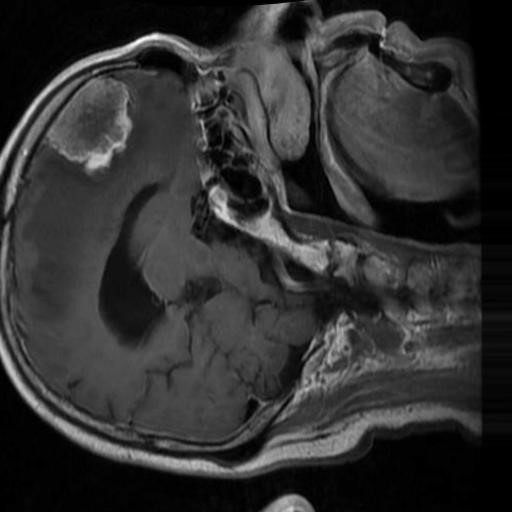
Label: brain_menin